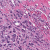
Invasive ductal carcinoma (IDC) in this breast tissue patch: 1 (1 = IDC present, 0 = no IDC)